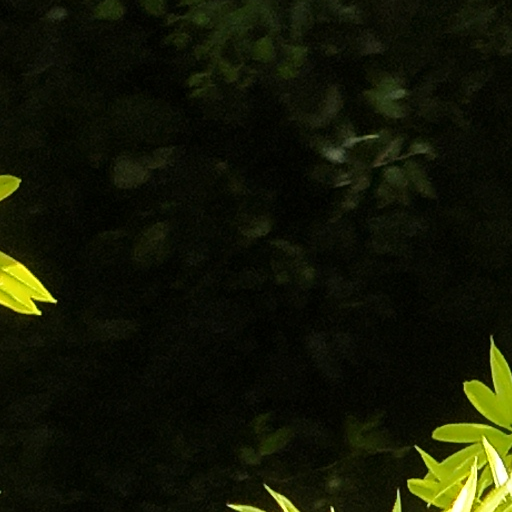
Species: Ceiba pentandra
GBIF accepted scientific name: Ceiba pentandra
Crown area (m\u00b2): 343.02